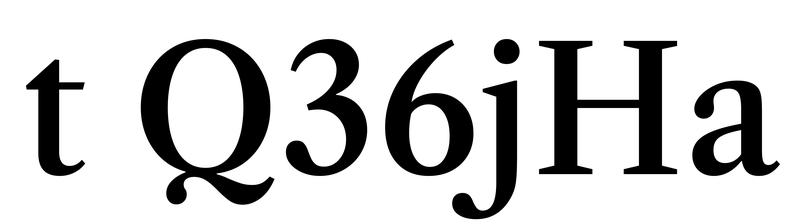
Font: LibreCaslonText_Medium